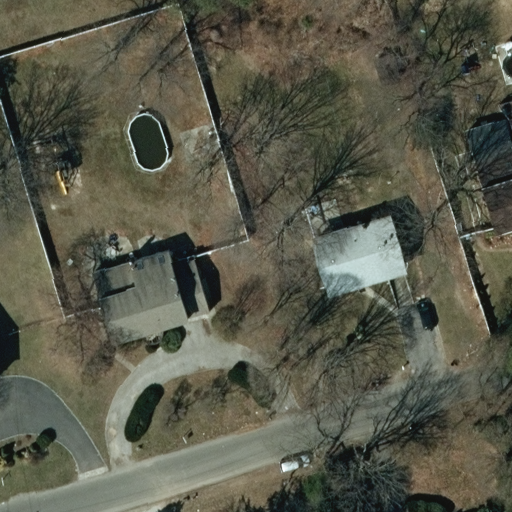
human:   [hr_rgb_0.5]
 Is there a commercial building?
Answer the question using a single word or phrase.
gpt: no

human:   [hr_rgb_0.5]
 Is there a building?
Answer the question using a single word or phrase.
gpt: yes

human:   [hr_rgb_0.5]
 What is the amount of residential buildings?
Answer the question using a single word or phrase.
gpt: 4

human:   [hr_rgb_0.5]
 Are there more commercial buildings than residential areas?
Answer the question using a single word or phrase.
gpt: no

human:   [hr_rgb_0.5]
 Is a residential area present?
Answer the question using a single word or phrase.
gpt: yes

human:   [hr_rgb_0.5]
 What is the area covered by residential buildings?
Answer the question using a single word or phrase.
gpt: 1001m2

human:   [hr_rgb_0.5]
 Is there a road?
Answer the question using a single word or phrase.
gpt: yes

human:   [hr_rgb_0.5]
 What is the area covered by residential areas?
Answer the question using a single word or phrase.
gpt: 10621m2

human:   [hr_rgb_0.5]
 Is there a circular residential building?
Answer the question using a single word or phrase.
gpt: no

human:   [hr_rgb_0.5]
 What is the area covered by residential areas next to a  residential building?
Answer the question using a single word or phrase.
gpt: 10621m2

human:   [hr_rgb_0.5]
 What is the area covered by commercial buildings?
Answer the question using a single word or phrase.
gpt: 0m2

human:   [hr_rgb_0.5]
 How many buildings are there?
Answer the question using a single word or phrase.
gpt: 4

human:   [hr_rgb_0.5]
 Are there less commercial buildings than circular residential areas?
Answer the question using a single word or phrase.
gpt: no

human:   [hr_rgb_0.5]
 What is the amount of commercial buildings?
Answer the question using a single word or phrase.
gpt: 0

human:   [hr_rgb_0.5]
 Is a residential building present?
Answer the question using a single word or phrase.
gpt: yes

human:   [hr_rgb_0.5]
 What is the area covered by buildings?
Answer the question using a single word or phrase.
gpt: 1001m2

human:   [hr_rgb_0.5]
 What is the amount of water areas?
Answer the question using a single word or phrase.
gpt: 0

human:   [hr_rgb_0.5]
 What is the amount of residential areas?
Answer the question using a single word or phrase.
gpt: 1

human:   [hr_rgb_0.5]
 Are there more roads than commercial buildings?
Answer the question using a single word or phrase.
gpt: yes

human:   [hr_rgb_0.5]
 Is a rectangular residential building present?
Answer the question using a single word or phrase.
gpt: yes

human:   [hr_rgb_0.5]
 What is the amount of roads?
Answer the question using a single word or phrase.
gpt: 1

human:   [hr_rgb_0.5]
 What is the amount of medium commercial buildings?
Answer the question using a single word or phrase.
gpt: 0

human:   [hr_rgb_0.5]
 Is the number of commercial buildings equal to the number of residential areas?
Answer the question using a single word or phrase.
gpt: no

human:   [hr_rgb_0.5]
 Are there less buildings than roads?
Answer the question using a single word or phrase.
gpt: no

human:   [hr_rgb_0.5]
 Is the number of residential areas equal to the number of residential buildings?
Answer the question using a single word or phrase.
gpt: no

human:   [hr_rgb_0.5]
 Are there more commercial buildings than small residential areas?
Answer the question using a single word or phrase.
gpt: no

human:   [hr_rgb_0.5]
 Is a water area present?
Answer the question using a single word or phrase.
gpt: no

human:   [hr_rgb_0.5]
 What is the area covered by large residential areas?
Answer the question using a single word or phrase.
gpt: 10621m2

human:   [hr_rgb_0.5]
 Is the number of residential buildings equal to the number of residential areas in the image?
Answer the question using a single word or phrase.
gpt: no

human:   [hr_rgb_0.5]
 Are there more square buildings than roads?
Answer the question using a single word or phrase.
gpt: no

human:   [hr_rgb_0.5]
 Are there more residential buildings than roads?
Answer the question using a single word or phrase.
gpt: yes

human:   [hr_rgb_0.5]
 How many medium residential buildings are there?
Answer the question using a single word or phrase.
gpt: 4

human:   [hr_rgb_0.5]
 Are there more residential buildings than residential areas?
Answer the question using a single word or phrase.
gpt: yes

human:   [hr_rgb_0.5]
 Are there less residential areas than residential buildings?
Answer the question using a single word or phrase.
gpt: yes

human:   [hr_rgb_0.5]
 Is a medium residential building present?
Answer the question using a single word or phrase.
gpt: yes

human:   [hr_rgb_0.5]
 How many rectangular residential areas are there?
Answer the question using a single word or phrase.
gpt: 1

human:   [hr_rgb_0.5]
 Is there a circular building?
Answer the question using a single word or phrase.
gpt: no

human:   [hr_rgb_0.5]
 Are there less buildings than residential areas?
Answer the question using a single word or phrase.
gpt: no

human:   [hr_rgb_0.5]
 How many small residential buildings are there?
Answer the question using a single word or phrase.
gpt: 0

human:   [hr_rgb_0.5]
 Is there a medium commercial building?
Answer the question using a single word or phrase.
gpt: no

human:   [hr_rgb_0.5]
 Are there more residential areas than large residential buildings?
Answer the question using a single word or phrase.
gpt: yes

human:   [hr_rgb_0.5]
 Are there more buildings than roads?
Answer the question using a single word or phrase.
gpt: yes

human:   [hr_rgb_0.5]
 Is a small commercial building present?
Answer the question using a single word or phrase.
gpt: no

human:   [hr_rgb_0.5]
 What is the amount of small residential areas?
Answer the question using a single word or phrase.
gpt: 0

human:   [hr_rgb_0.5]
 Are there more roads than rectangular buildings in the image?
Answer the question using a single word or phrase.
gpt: no

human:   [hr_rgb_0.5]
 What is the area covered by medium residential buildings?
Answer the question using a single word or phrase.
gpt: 1001m2

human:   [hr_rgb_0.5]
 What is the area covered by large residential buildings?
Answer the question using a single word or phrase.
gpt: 0m2

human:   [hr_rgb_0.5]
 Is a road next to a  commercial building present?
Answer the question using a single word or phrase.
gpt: no

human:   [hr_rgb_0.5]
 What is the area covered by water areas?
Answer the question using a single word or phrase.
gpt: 0m2

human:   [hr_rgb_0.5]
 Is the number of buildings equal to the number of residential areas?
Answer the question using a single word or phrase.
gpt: no

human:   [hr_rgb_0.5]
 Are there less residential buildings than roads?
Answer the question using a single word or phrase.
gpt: no

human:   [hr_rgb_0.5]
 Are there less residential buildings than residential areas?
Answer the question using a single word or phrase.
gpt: no

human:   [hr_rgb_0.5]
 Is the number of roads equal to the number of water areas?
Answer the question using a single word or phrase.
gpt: no

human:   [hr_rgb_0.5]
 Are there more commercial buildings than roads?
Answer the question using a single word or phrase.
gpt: no

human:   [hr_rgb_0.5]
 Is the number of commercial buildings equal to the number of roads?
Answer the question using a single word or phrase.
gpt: no

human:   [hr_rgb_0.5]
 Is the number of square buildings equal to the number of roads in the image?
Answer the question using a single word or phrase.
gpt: no

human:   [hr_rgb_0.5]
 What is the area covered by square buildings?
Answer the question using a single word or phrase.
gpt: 0m2

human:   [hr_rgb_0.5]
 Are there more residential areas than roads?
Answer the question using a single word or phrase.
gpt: no

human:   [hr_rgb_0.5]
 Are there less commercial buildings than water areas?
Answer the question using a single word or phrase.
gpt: no

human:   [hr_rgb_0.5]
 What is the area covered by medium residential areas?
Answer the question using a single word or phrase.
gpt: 0m2

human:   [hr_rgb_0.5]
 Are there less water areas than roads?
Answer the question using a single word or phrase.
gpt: yes

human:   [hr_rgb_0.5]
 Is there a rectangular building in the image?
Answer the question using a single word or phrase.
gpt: yes

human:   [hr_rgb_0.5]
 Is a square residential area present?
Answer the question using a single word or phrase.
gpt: no

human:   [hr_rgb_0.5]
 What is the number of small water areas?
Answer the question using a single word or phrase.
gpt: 0